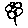
Label: flower